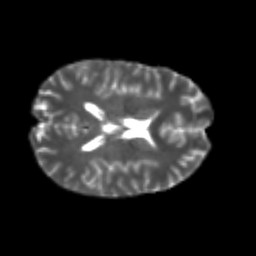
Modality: T2w
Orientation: axial
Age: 20
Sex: female
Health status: healthy
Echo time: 0.074 s